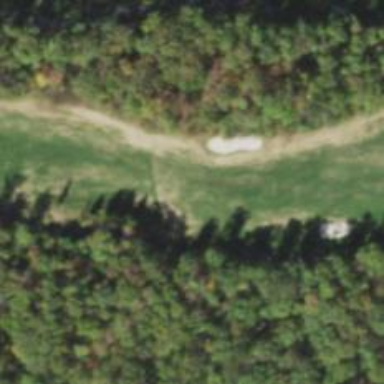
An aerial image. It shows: Golf hole.